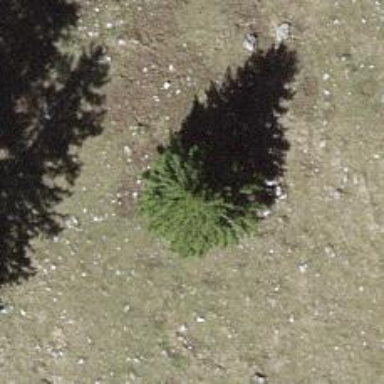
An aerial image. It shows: Needle-leaved tree in its natural environment.